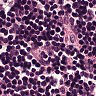
Metastatic tissue present: no